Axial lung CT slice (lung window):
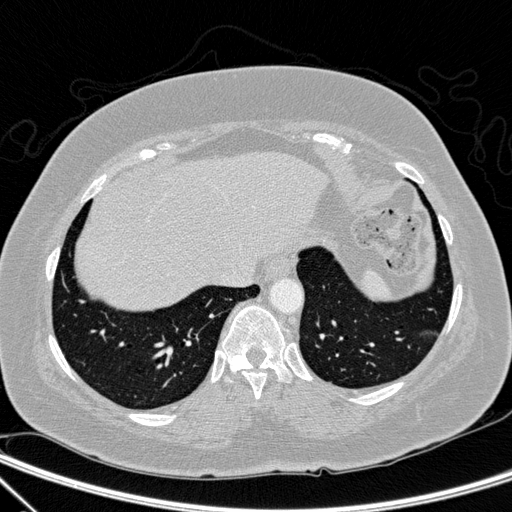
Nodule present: no